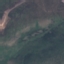
Land use / land cover: HerbaceousVegetation